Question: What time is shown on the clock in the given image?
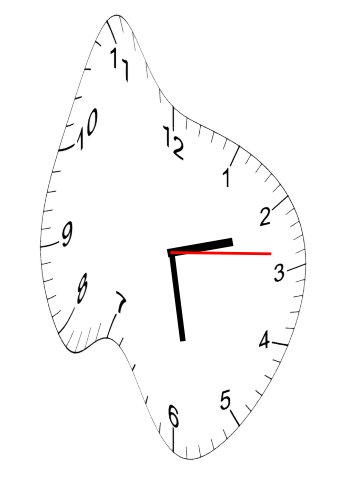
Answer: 02:28:14